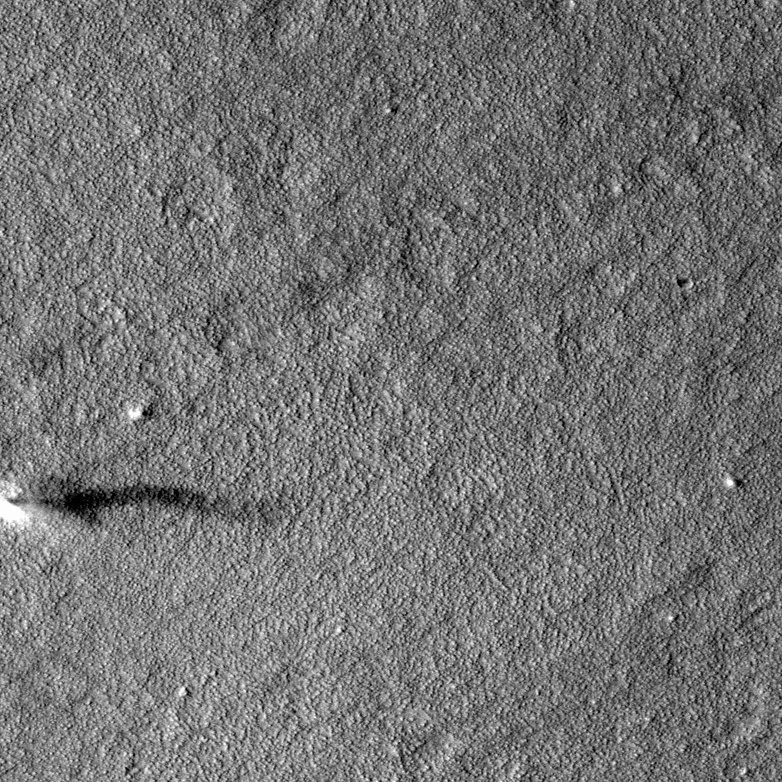
Label: dustdevil